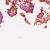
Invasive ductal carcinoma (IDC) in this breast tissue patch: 0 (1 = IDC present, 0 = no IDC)